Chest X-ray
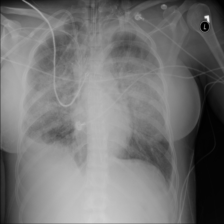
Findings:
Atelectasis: negative
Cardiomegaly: negative
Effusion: positive
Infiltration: positive
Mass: negative
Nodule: negative
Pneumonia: negative
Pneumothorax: negative
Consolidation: negative
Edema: negative
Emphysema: negative
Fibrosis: negative
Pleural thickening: negative
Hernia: negative